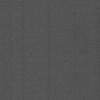
Label: dusty